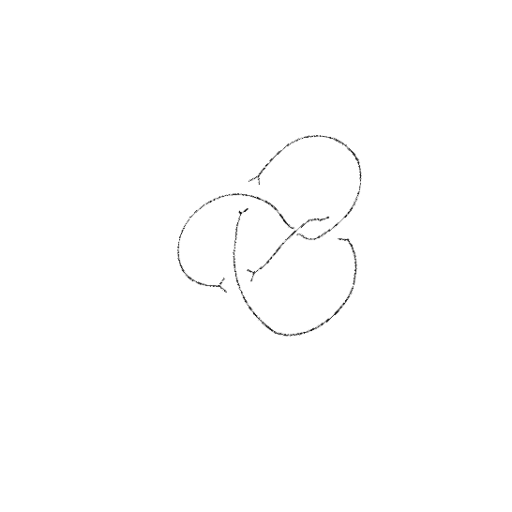
Crossing number: 4